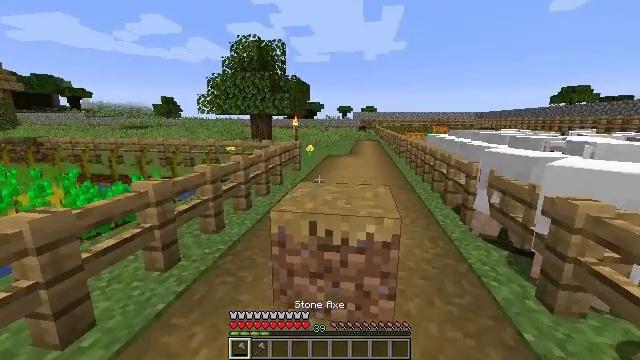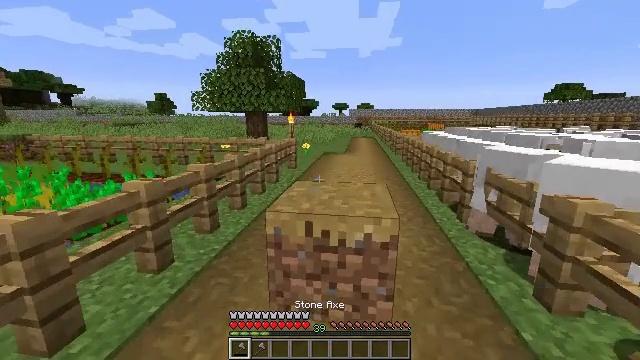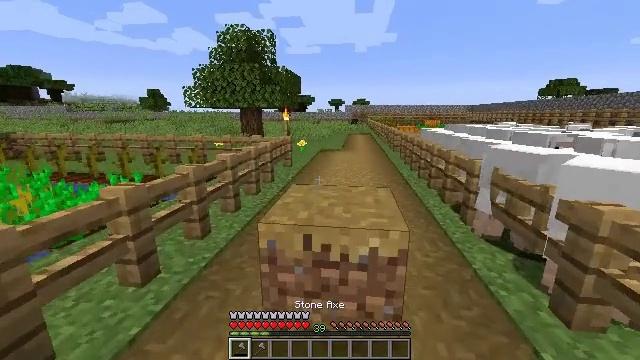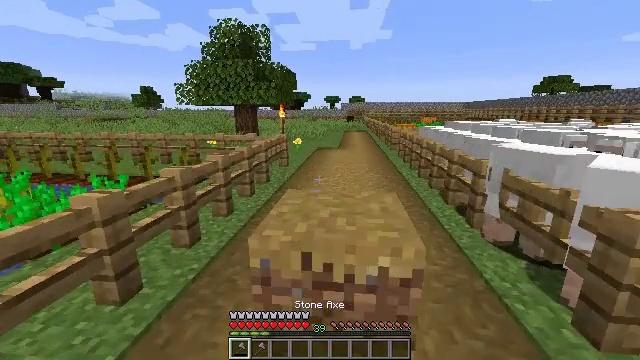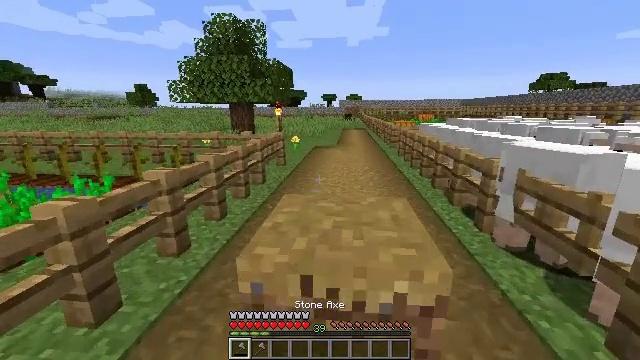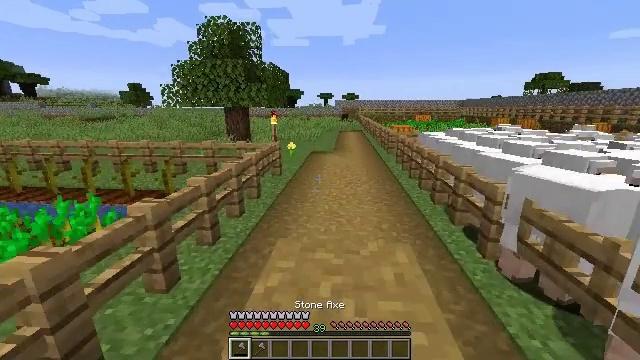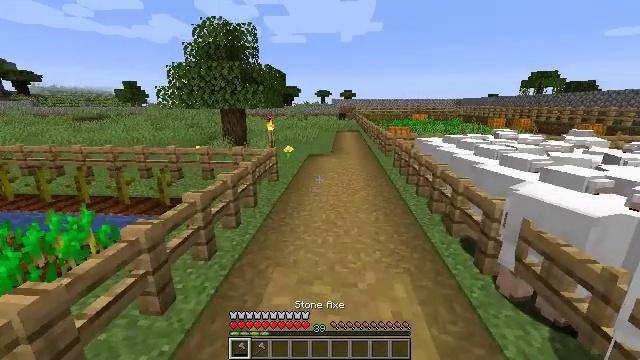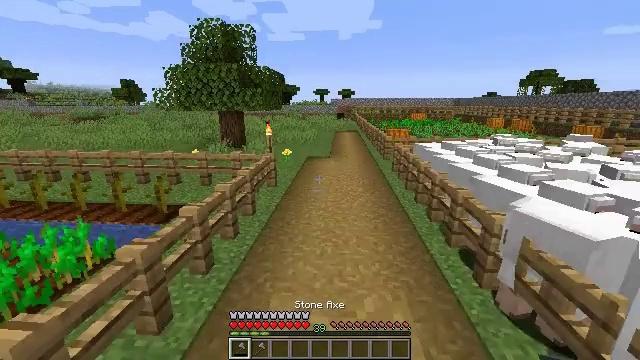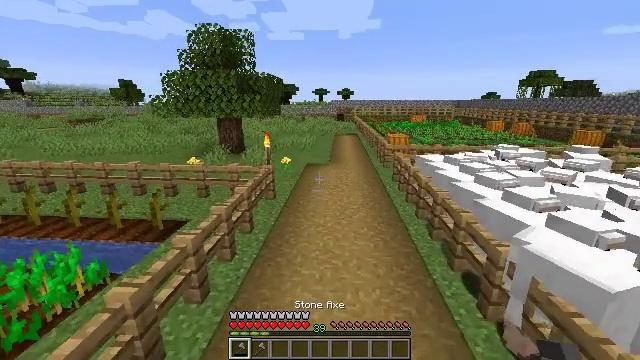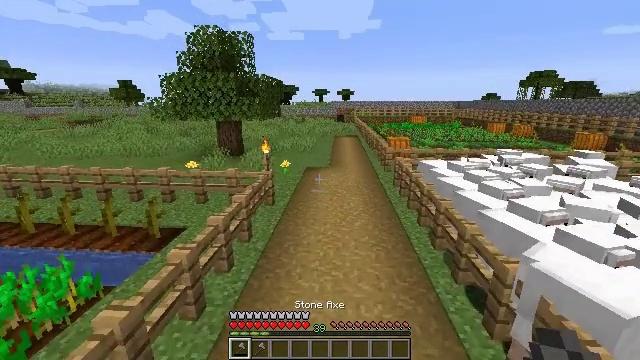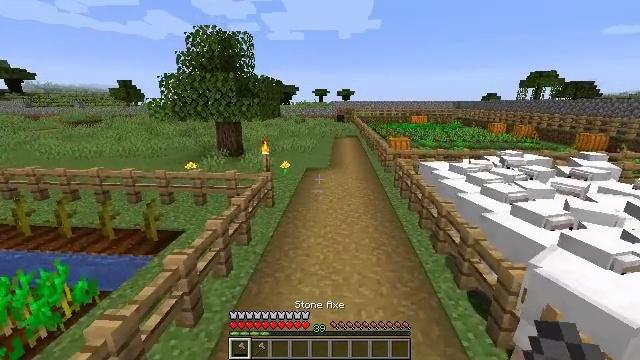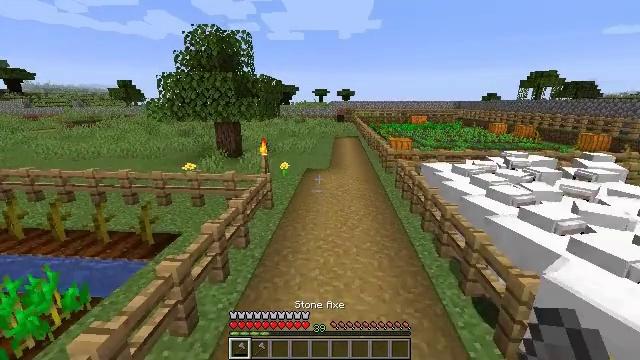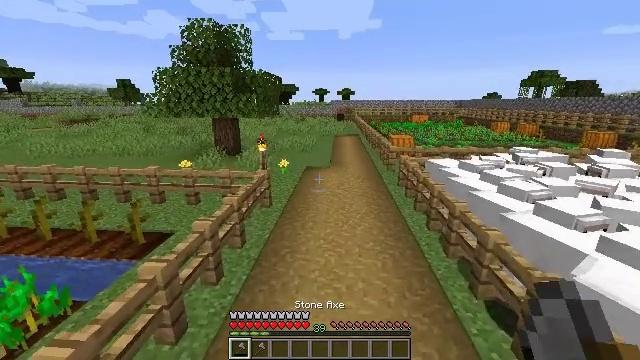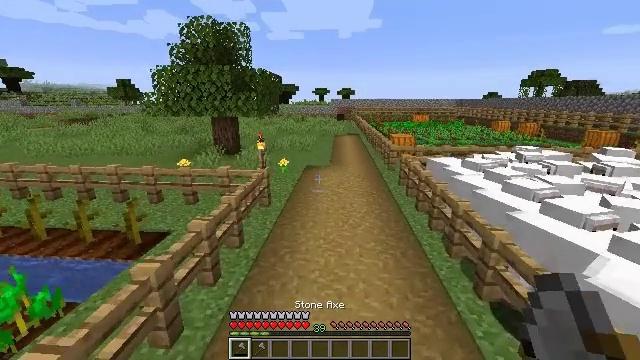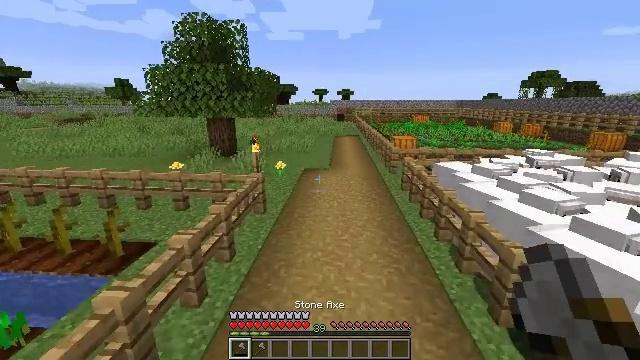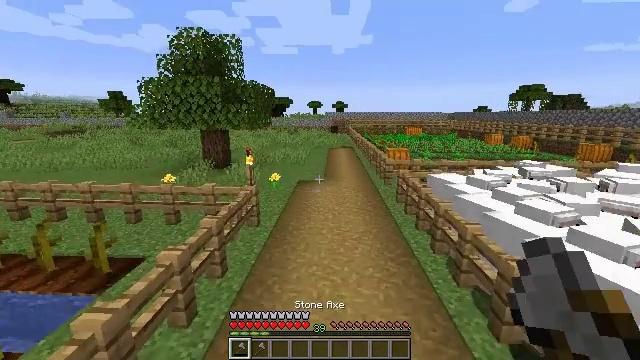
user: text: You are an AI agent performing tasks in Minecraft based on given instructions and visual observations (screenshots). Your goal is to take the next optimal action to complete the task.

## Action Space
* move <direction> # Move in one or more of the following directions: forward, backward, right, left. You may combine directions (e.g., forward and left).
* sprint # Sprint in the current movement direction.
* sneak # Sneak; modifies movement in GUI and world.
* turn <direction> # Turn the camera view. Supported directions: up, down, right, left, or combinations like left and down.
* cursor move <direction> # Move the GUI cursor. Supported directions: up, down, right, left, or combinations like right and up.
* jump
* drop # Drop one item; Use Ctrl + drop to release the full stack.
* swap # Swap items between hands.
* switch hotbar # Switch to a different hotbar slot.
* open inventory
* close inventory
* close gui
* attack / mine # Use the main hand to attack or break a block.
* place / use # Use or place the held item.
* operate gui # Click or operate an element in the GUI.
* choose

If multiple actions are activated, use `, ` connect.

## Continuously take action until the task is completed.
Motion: motion action
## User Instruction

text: Recycle the oak fence gate into your inventory.
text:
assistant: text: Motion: move forward
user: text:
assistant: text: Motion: move forward
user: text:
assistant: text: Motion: move forward
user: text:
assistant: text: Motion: move forward
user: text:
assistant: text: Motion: move forward, jump
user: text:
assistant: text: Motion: move forward, jump
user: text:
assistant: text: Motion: move forward, jump
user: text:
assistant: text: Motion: move forward, jump
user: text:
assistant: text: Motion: move forward, jump
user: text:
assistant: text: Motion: move forward
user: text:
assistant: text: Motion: move forward
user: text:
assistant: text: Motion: move forward
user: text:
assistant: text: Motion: move forward
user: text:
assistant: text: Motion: move forward
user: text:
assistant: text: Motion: move forward, turn right and up
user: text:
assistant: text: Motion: move forward, turn right and up
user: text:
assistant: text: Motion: move forward, turn right
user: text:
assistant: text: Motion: move forward
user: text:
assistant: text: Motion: move forward, turn right
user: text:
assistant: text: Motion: move forward
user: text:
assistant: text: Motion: move forward
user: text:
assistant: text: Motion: move forward
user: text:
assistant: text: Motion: move forward, turn right
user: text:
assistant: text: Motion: move forward, turn right
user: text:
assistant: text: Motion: move forward
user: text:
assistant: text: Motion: move forward
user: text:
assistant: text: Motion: move forward
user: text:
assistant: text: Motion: move forward
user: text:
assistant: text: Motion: move forward
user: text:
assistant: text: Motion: move forward